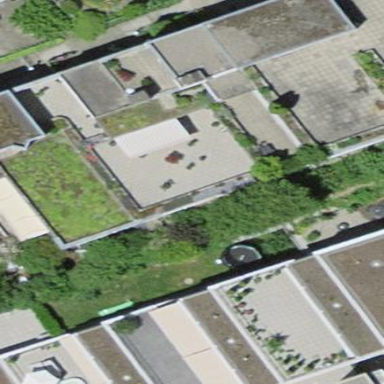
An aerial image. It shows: Building with flat roof.